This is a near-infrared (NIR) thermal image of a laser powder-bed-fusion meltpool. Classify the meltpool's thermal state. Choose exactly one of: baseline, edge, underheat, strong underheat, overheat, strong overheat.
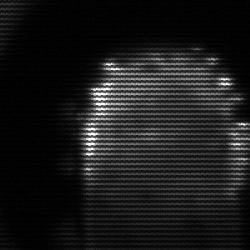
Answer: baseline